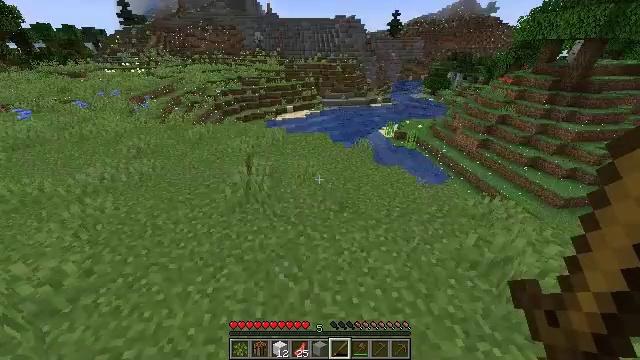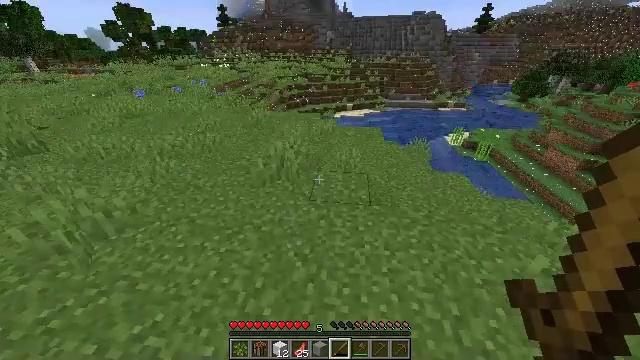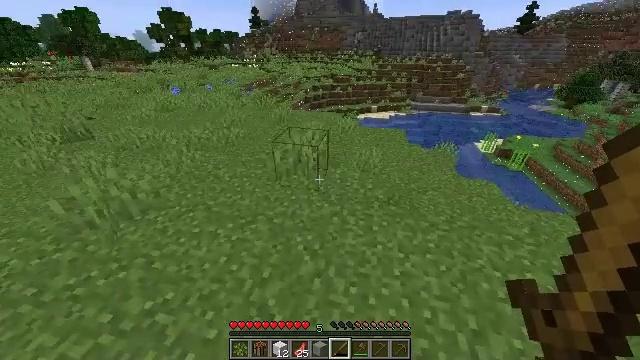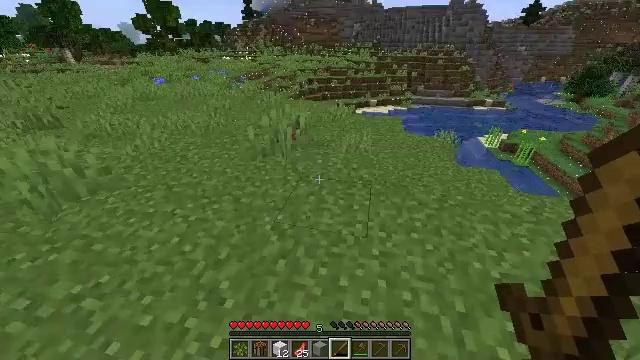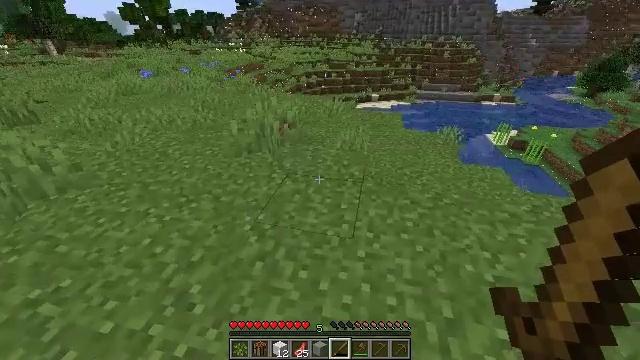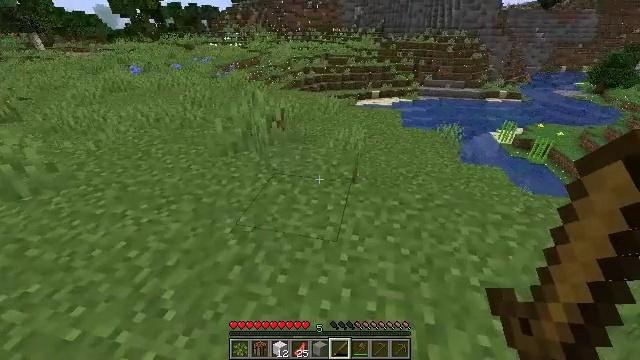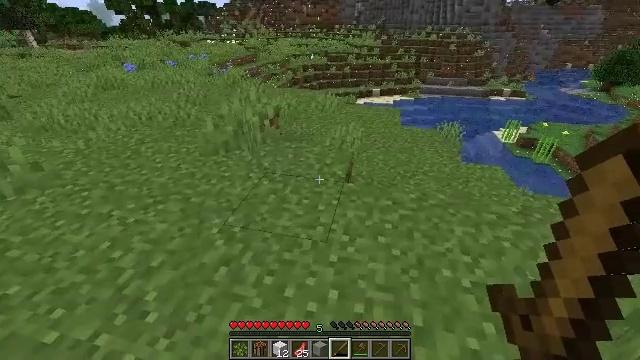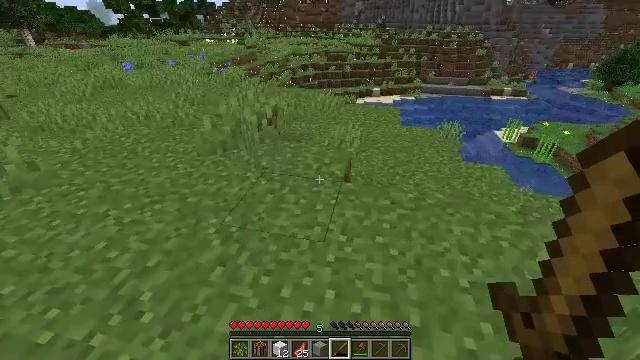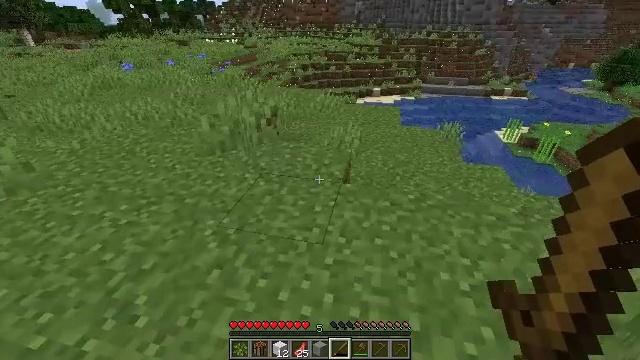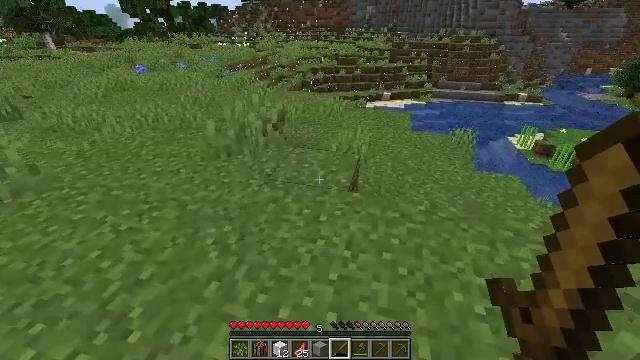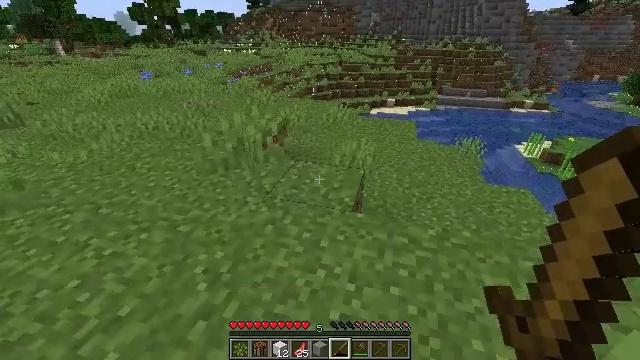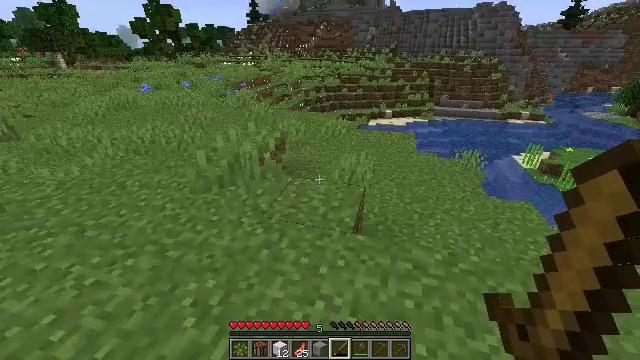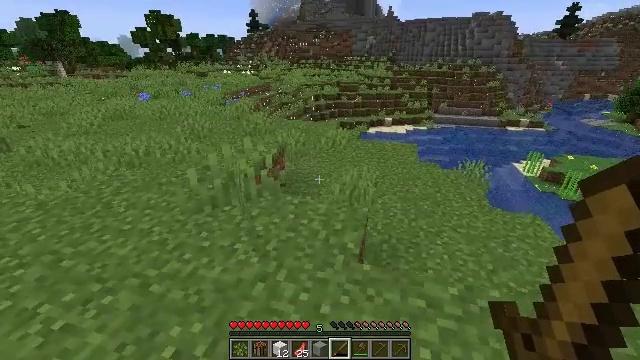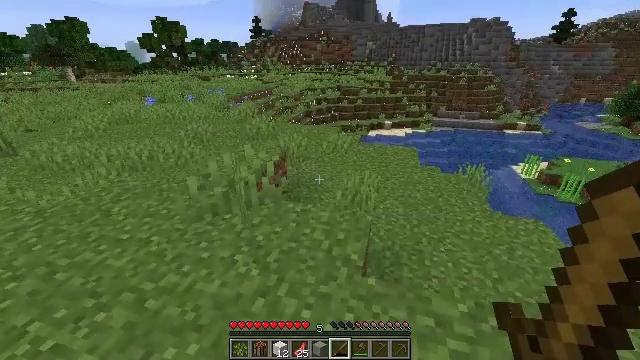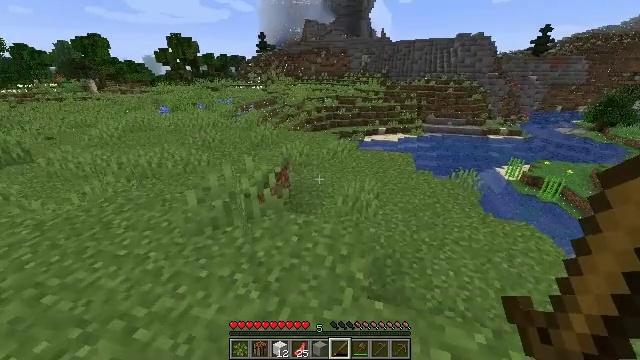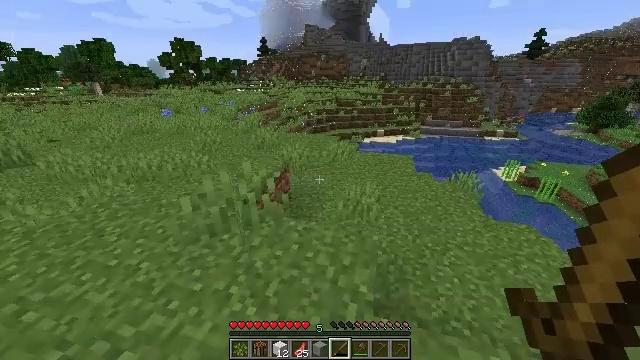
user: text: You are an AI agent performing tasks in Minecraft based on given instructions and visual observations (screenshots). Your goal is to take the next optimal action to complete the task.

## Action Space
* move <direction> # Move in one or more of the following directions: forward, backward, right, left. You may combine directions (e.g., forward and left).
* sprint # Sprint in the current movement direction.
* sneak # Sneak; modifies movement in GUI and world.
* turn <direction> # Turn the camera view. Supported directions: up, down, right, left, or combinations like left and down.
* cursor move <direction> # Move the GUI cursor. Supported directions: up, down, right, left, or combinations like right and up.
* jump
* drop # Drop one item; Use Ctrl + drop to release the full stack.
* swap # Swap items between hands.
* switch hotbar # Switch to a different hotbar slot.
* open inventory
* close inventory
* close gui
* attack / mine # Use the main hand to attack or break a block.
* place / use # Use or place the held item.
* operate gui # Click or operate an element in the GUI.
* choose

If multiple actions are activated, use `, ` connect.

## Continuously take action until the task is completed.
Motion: motion action
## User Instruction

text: Break the sugar cane.
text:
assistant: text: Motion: move forward, turn left
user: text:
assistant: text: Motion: turn left
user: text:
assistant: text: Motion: no_op
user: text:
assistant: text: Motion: no_op
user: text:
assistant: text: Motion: no_op
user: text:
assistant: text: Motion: no_op
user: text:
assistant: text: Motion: no_op
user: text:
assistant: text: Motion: move forward
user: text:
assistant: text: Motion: move forward, turn left
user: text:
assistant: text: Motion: move forward, turn up
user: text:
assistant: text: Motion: move forward, turn up
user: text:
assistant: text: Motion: move forward, sprint, turn up
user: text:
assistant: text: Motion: move forward, sprint
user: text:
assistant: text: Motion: move forward, sprint
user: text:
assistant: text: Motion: move forward, sprint
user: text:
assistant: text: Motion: move forward
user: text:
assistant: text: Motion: move forward
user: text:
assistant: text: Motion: move forward
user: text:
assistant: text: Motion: move forward, sprint
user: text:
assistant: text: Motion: move forward, sprint
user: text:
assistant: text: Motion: move forward, sprint
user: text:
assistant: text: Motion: move forward, sprint
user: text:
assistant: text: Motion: move forward
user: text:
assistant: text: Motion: move forward
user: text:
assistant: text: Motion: move forward
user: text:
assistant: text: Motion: move forward, sprint
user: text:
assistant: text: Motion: move forward, sprint
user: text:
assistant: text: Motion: move forward, sprint
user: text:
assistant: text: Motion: move forward, sprint
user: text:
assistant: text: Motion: move forward